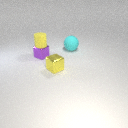
small purple metal cube in front of large cyan rubber sphere